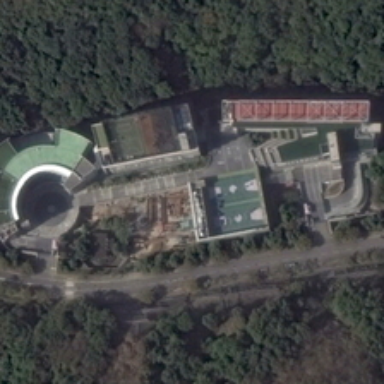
Several buildings with two basketball fields are surrounded by many green trees in a school .